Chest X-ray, PA view. Patient: 40 years old, sex F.
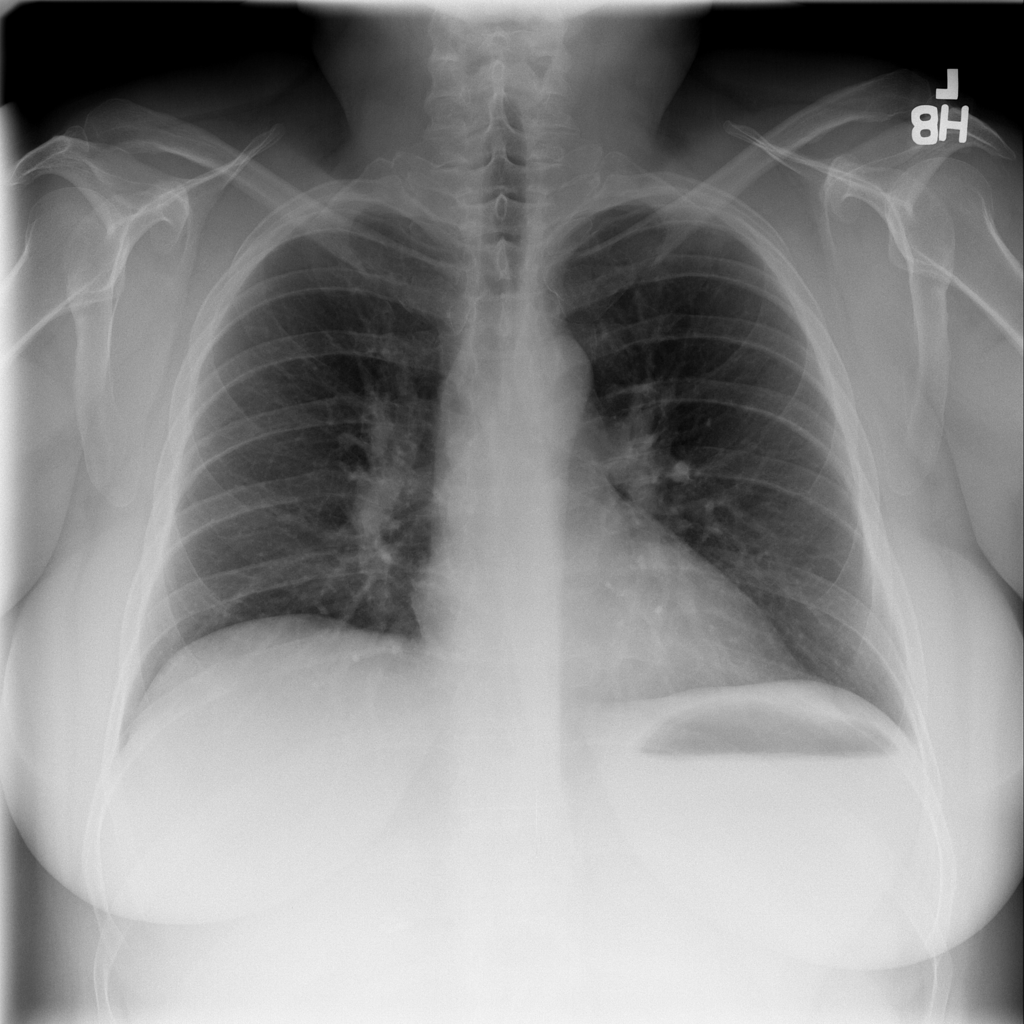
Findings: No Finding